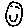
Label: smiley face